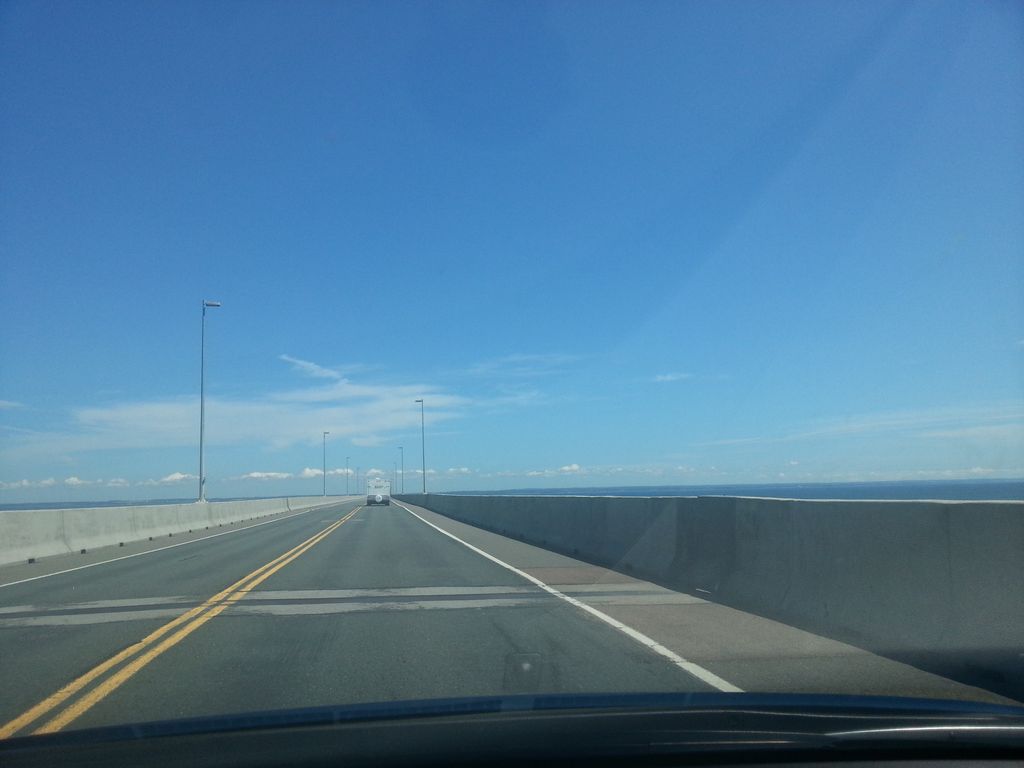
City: charlottetown